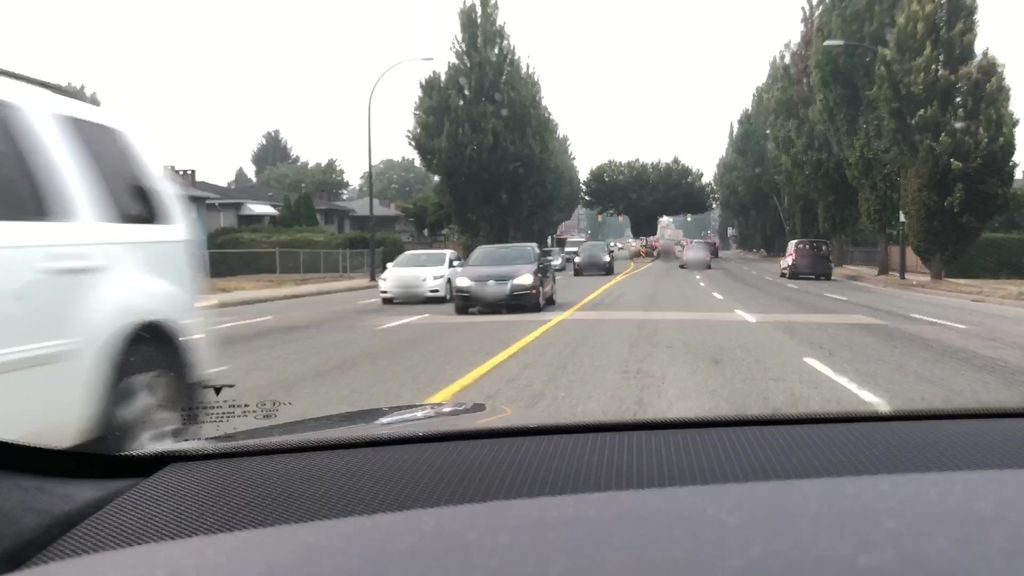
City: vancouver